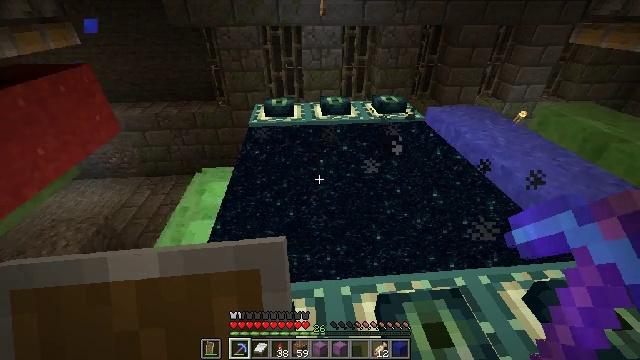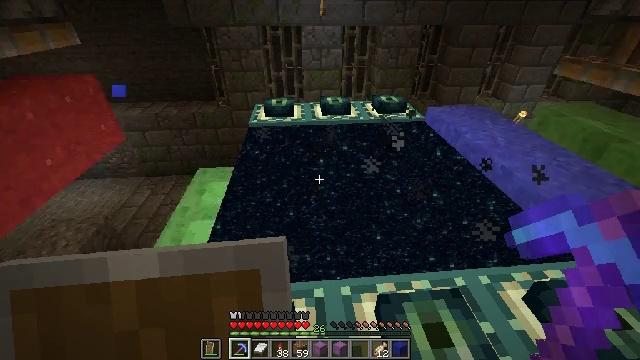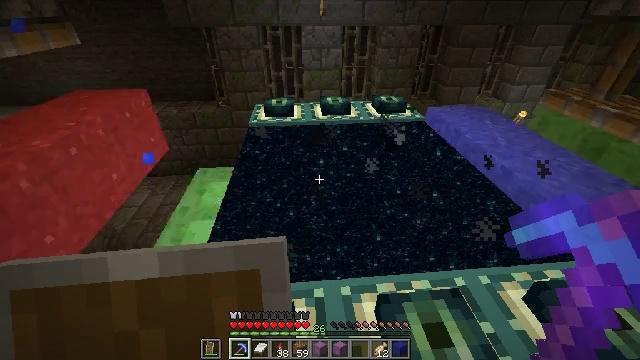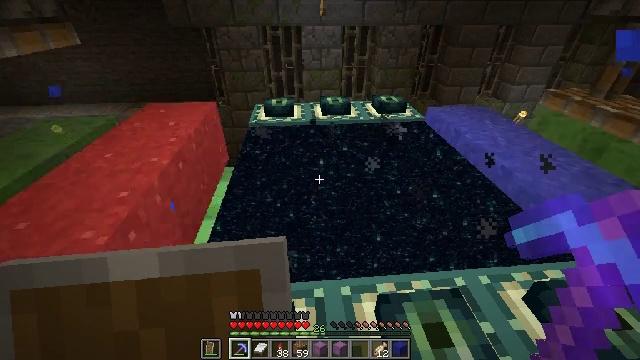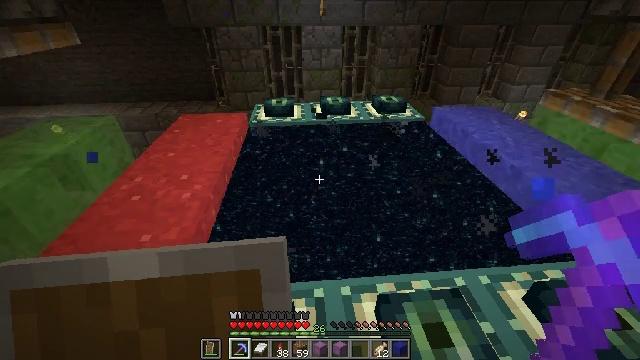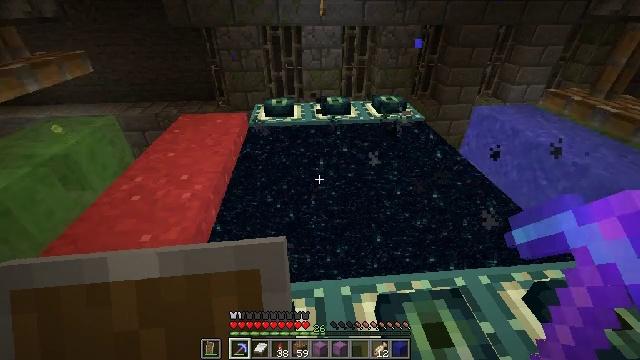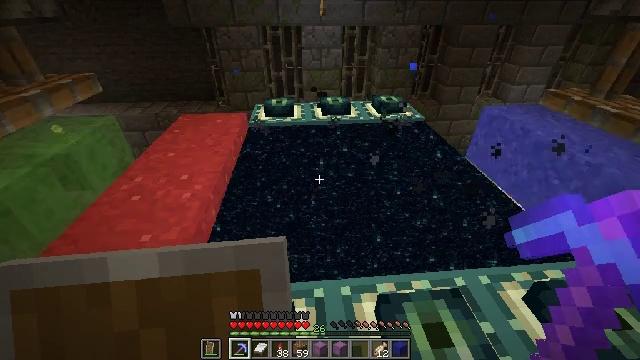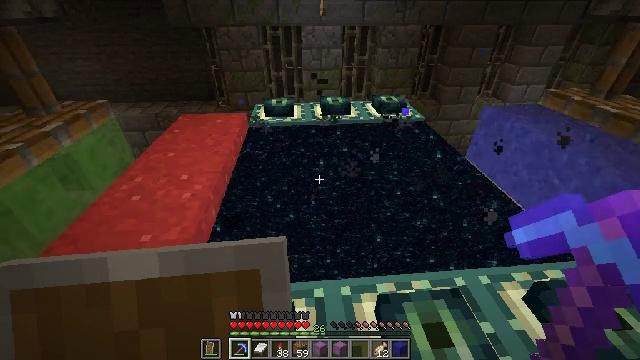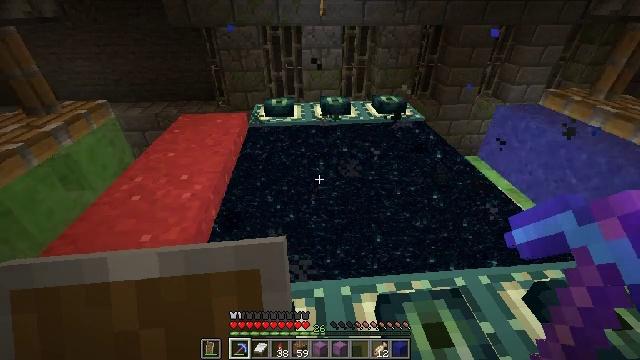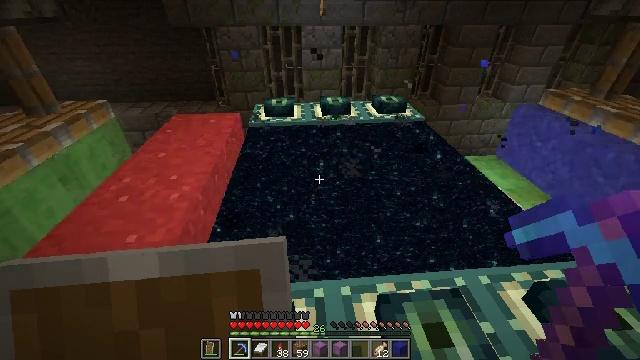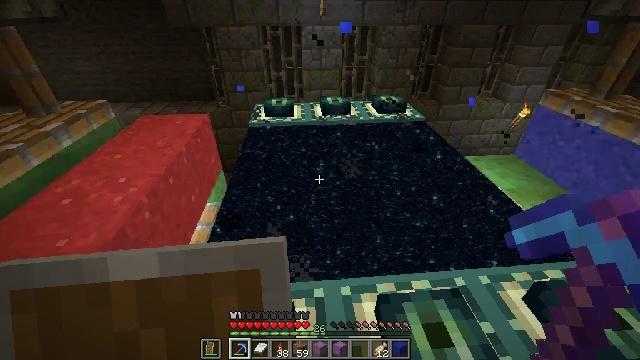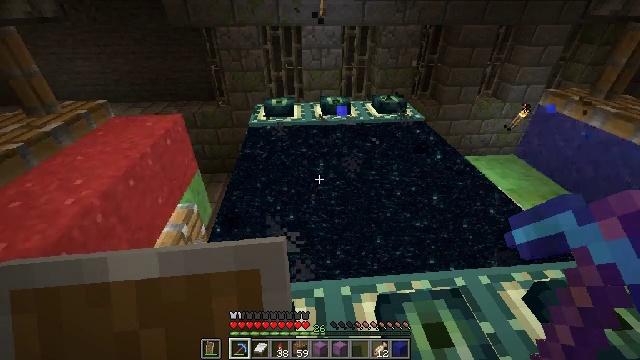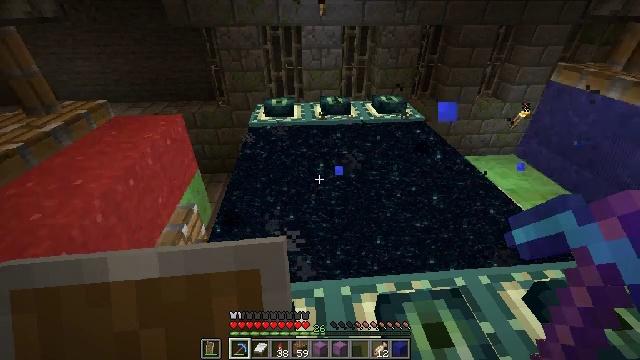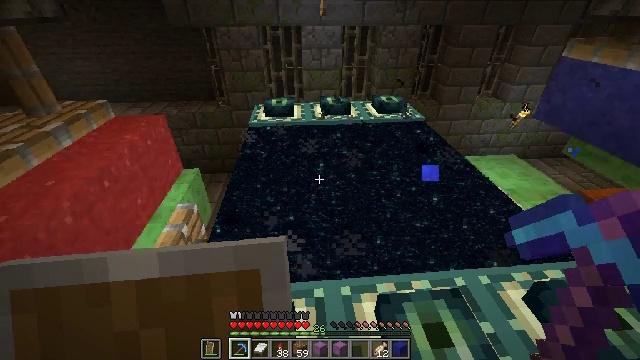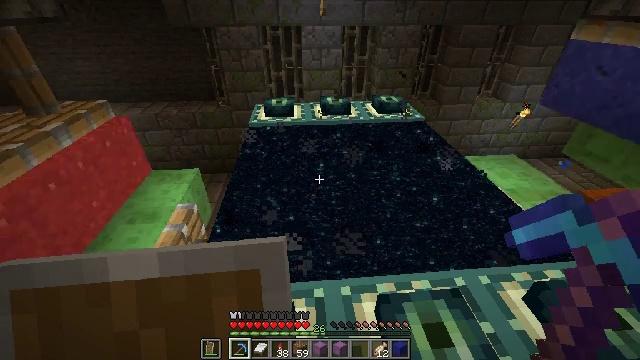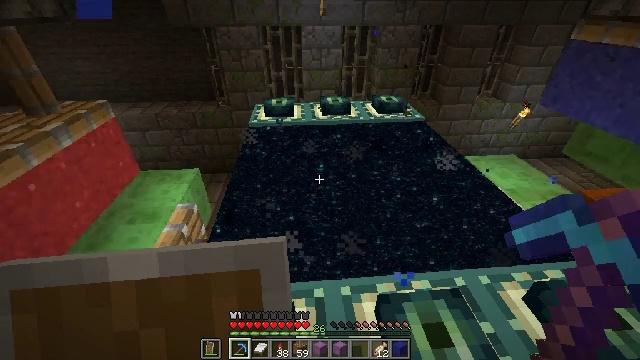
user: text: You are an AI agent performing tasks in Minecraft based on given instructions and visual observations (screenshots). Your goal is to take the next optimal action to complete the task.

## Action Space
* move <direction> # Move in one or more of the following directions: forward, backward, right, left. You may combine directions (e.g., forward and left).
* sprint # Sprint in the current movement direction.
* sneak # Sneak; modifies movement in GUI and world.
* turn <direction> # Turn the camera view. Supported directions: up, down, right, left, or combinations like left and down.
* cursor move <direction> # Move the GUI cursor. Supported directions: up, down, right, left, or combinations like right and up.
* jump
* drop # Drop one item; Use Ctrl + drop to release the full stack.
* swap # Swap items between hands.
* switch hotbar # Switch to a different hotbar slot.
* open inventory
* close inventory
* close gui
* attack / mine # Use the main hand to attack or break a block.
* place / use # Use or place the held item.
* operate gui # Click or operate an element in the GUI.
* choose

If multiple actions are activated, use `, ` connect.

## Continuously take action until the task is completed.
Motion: motion action
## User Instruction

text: Attack the ground to get blue concrete powder.
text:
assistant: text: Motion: no_op
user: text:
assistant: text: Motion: no_op
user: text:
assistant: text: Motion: no_op
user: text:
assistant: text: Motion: no_op
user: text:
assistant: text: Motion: no_op
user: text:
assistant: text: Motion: no_op
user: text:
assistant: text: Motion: no_op
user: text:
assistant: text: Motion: no_op
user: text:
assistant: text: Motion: no_op
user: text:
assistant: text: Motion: no_op
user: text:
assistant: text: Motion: no_op
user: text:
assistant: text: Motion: no_op
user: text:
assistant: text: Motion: no_op
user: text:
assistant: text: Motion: no_op
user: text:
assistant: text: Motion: no_op
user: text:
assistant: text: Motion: no_op
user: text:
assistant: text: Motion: no_op
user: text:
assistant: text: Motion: no_op
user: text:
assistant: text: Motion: no_op
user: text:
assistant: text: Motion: no_op
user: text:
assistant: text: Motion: no_op
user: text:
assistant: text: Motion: no_op
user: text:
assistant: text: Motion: no_op
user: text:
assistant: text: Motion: no_op
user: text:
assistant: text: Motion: no_op
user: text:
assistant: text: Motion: no_op
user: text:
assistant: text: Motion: no_op
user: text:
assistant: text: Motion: no_op
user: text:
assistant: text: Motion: no_op
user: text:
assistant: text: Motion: no_op